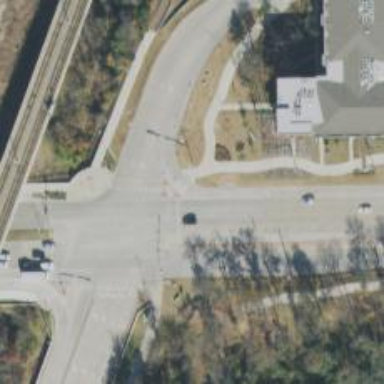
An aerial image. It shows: Secondary link road with separate sidewalks.